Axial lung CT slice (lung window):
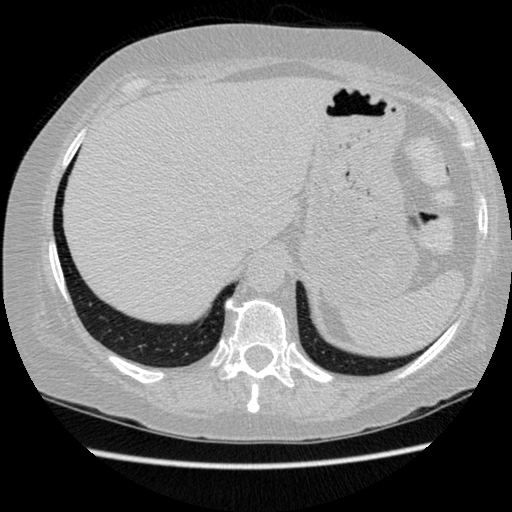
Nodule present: no